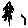
Label: tree